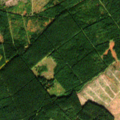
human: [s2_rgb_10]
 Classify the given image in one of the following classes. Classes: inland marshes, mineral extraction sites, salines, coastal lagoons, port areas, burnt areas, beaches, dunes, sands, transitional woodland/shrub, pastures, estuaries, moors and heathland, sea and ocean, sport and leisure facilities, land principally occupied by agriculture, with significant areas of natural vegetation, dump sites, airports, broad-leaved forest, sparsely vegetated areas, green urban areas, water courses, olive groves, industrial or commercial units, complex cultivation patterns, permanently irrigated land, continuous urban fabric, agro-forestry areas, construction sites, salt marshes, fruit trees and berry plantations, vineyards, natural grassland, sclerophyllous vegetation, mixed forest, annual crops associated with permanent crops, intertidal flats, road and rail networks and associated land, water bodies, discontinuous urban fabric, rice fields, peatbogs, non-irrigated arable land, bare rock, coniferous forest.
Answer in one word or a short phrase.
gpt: coniferous forest